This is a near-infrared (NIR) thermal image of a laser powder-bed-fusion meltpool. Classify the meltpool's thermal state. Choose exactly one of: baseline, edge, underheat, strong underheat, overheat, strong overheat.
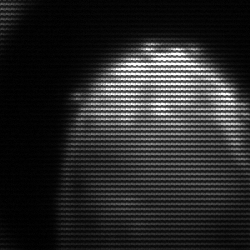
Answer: edge